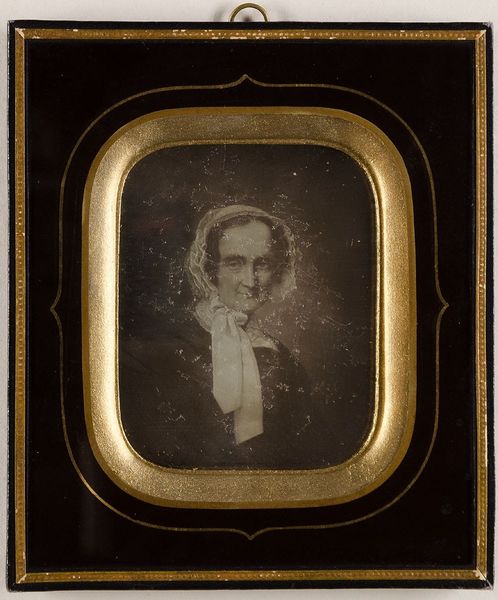
Titel: Unbekannte Frau
Künstler: Carl Ferdinand Stelzner
Standort: Hamburg
Institution: Museum für Kunst und Gewerbe Hamburg
Schlagwörter: frau, haube, brustbild, kopfbedeckung, dreiviertelansicht, foto, fotografie, photographie, photo, lichtbild, daguerreotypie, bildwerke, angewandte und bildende kunst, hessische systematik, porträtfotografie, porträtphotographie